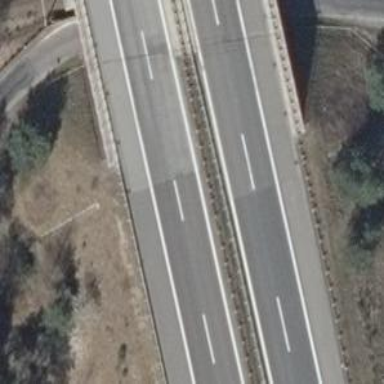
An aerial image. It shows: Motorway bridge with asphalt surface.